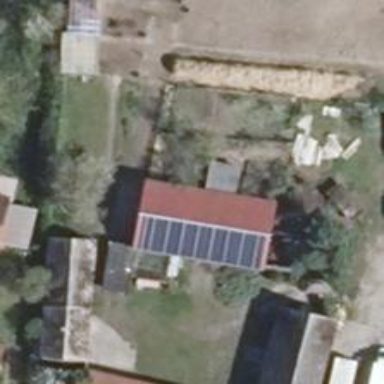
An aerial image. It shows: Solar photovoltaic panel generator producing electricity as small installation.